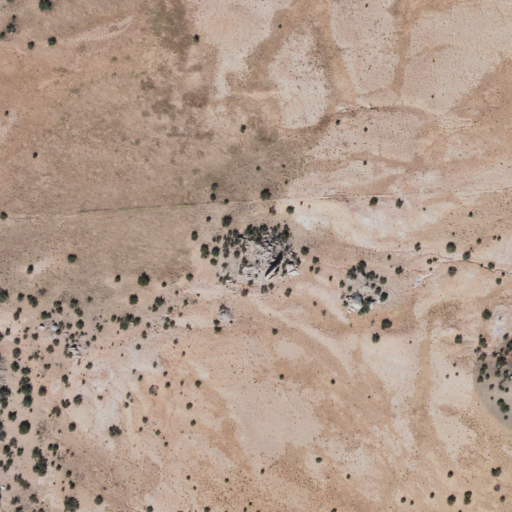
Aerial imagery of mountain in Arizona named Indian Rock containing only shrub